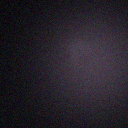
Screen state: off